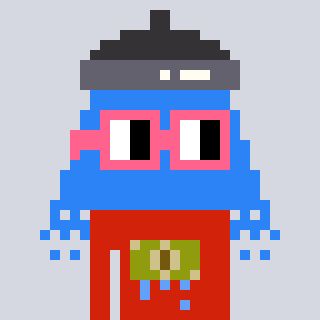
a pixel art character with square pink glasses, a shower-shaped head and a red-colored body on a cool background